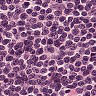
Metastatic tissue present: no